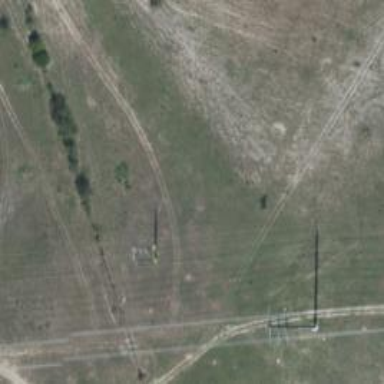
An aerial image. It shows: Power tower.